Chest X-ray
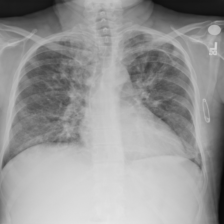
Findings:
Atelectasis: negative
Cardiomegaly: negative
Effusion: negative
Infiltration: positive
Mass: negative
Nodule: positive
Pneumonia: negative
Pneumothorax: negative
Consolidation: negative
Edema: negative
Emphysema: negative
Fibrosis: negative
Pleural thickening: negative
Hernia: negative